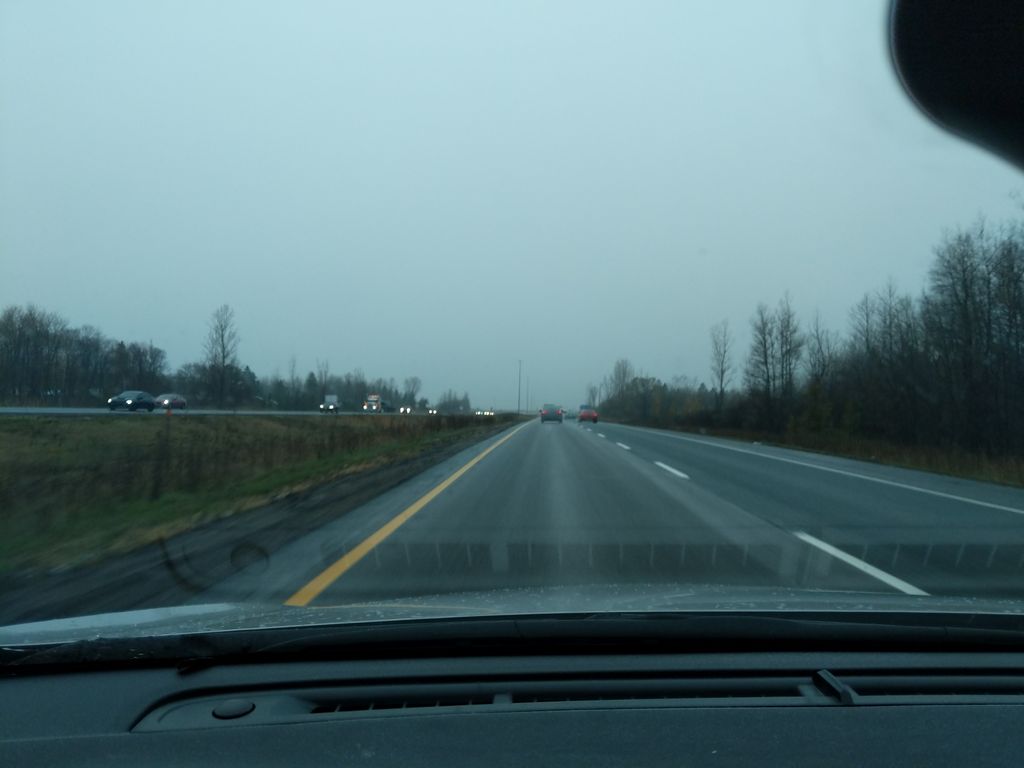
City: quebec_city